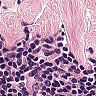
Metastatic tissue present: no